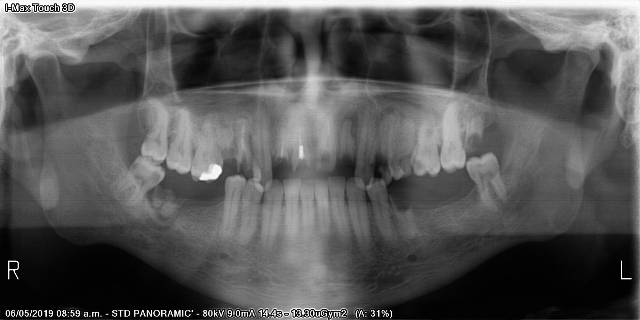
adult